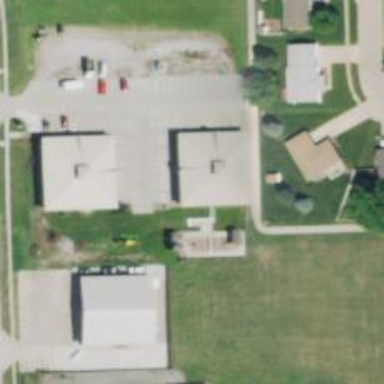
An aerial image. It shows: Kindergarten.